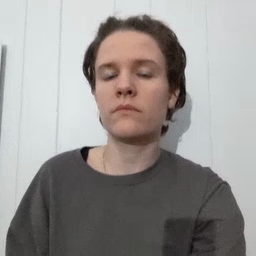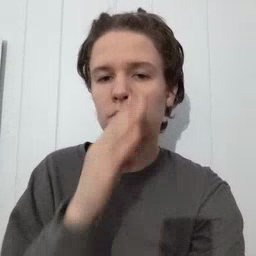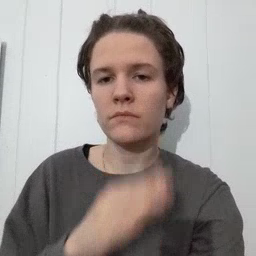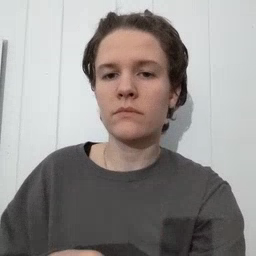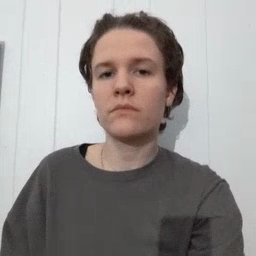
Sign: quiet